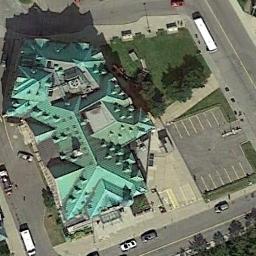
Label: church